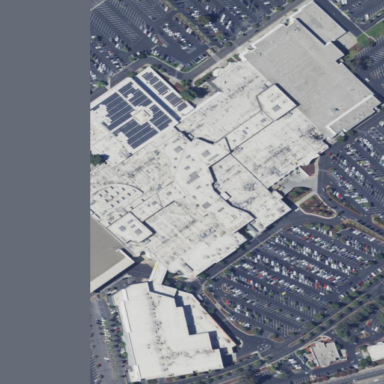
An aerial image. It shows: Retail building in mall.